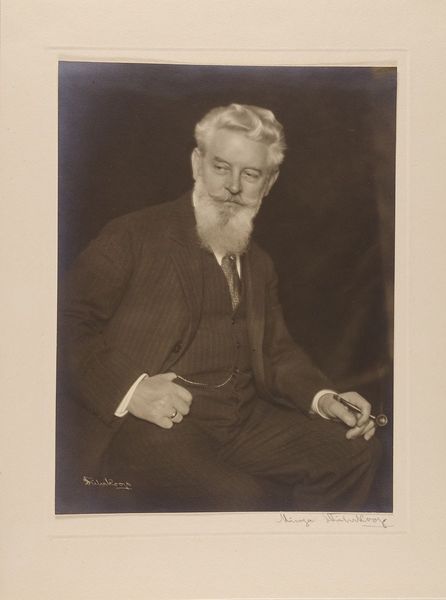
Titel: Heinrich von Seggern
Künstler: Minya Diez-Dührkoop
Standort: Hamburg
Institution: Museum für Kunst und Gewerbe Hamburg
Schlagwörter: mann, silber, bildnis, portrait, figur, person, foto, fotografie, photographie, photo, karton, lichtbild, fotograf, silbergelatine, konterfei, historische, tabakspfeife, brom, bildwerke, angewandte und bildende kunst, hessische systematik, künstler, porträt, persönlichkeit, silbergelatinepapier, bromsilbergelatinepapier, entwicklungspapier, gelatinepapier, schwarzweißpositivverfahren, silbersalzverfahren, schwarzweißfotografie, porträtfotografie, porträtphotographie